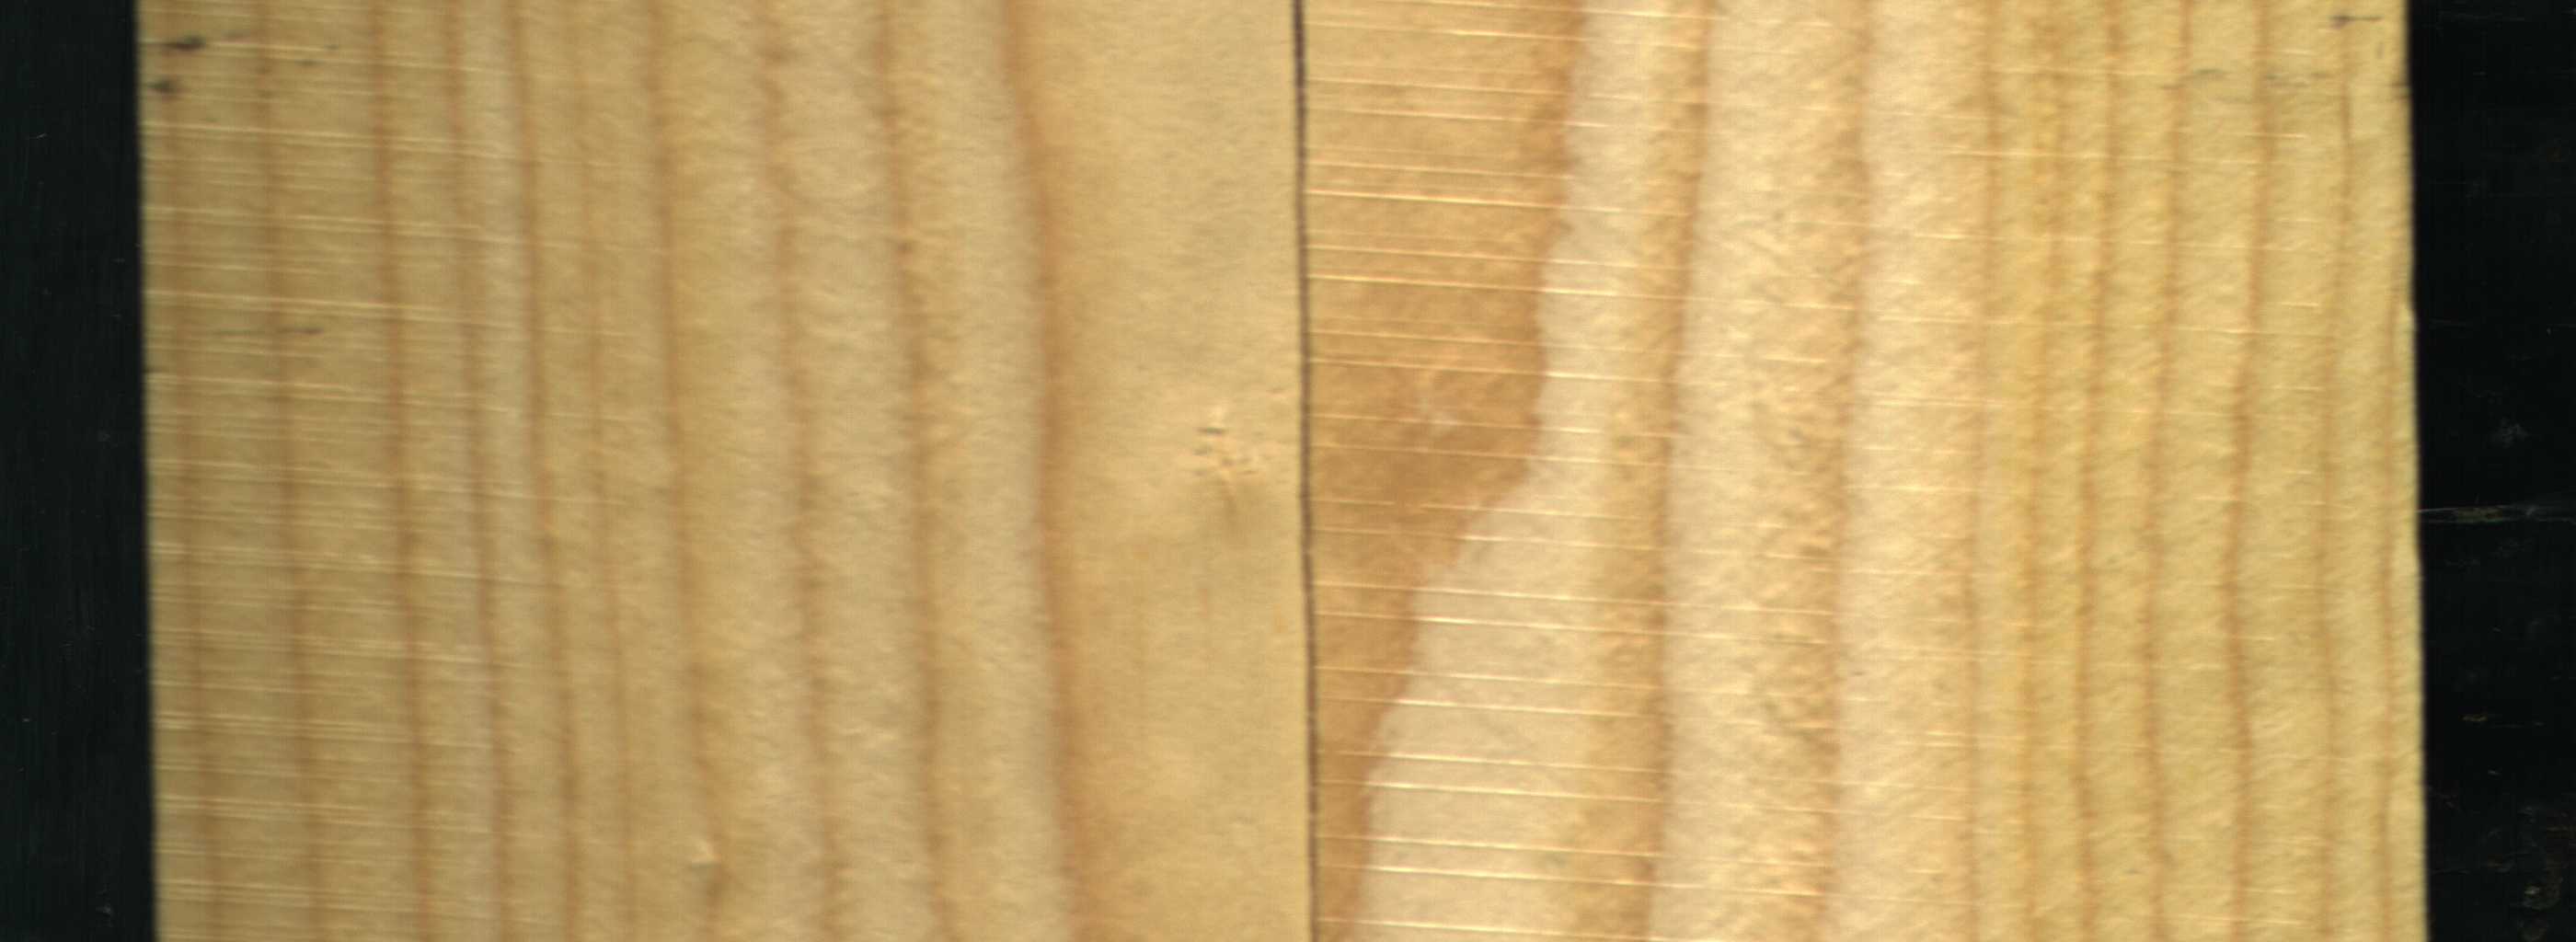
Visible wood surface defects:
Crack